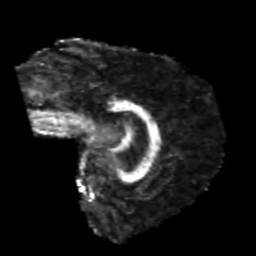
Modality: FA
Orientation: sagittal
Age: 24
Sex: male
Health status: healthy
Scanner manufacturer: philips
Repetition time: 7.387 s
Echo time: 0.08599 s